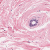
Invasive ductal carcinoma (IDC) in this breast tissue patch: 0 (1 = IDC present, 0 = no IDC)